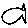
Label: fish